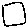
Label: square